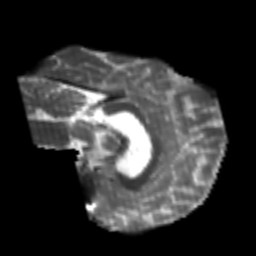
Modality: T2w
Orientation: sagittal
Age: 26
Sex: male
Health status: healthy
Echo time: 0.074 s